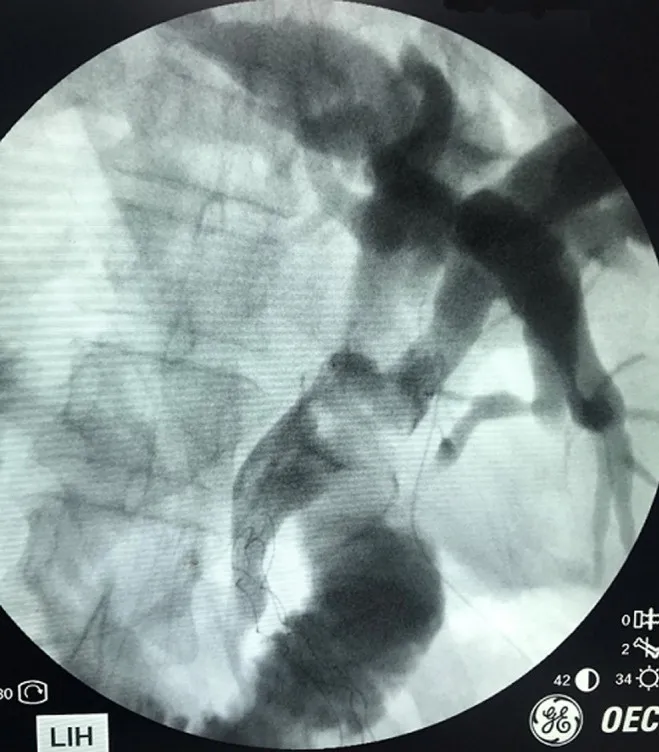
operative cholangiogram showing fusiform dilation of intra and extrahepatic bile ducts with a calculus in the common bile duct; feeding tube is seen entering the right hepatic duct (left in this case) via cystic duct.
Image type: radiology (x_ray)